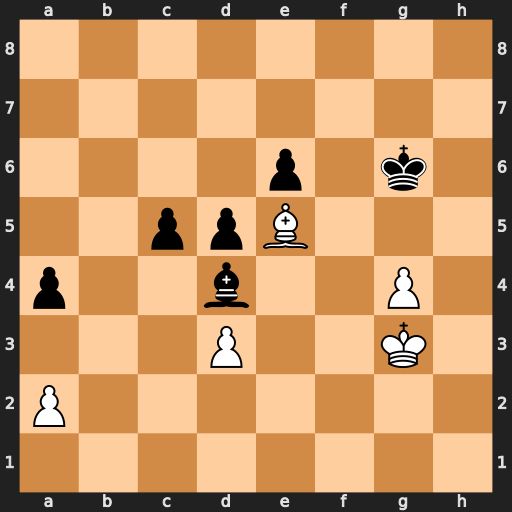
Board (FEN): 8/8/4p1k1/2ppB3/p2b2P1/3P2K1/P7/8
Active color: w
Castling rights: -
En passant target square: -
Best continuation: Bxd4 cxd4 Kf4